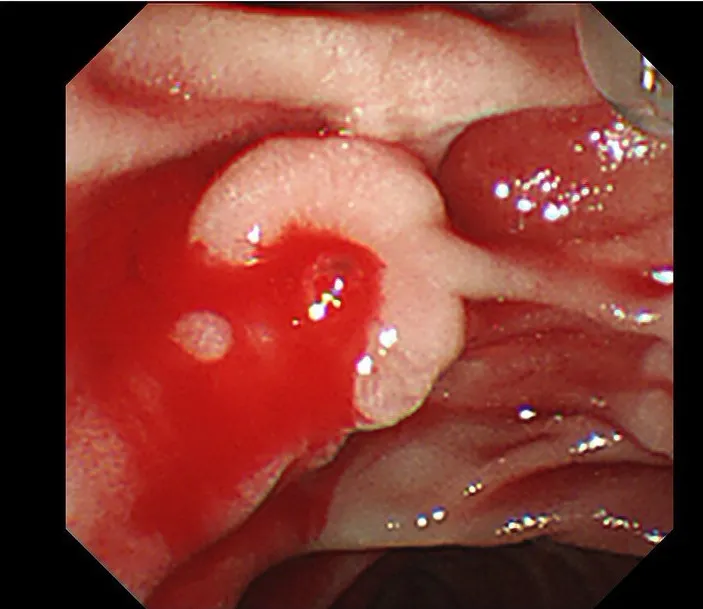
Pulsatile bleeding of the duodenal papilla after the clots were removed.
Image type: endoscopy (airway_endoscopy)